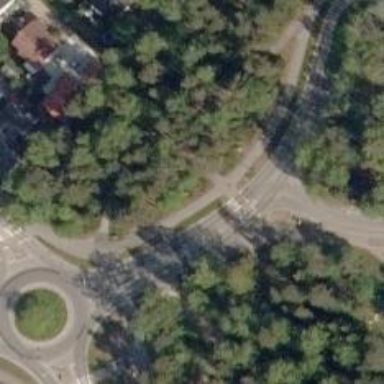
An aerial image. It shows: Crossing on asphalt cycleway.